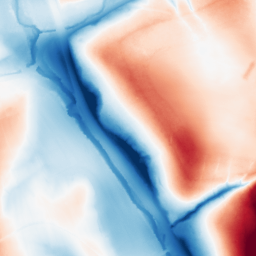
Category: classical
Decomposition family: gaussian_anisotropic
Decomposition parameters: sigma_x: 50
sigma_y: 5
Upsampling method: sinc_blackman
Upsampling parameters: scale: 4
kernel_size: 16
Upsampling scale: 4